Question: I'm currently learning about the "typeof" operator in JavaScript, but the tutorial I'm following gives me different results than what I'm seeing in my console. Using anything other than 'strings' returns undefined. There are a few things I've seen about Automatic Semicolon Insertion, but they seem a bit more complicated than my current issue. Sorry, this might sound silly to the veterans, but for some reason I can't find the answer to the problem.
VS Code Screen Shot

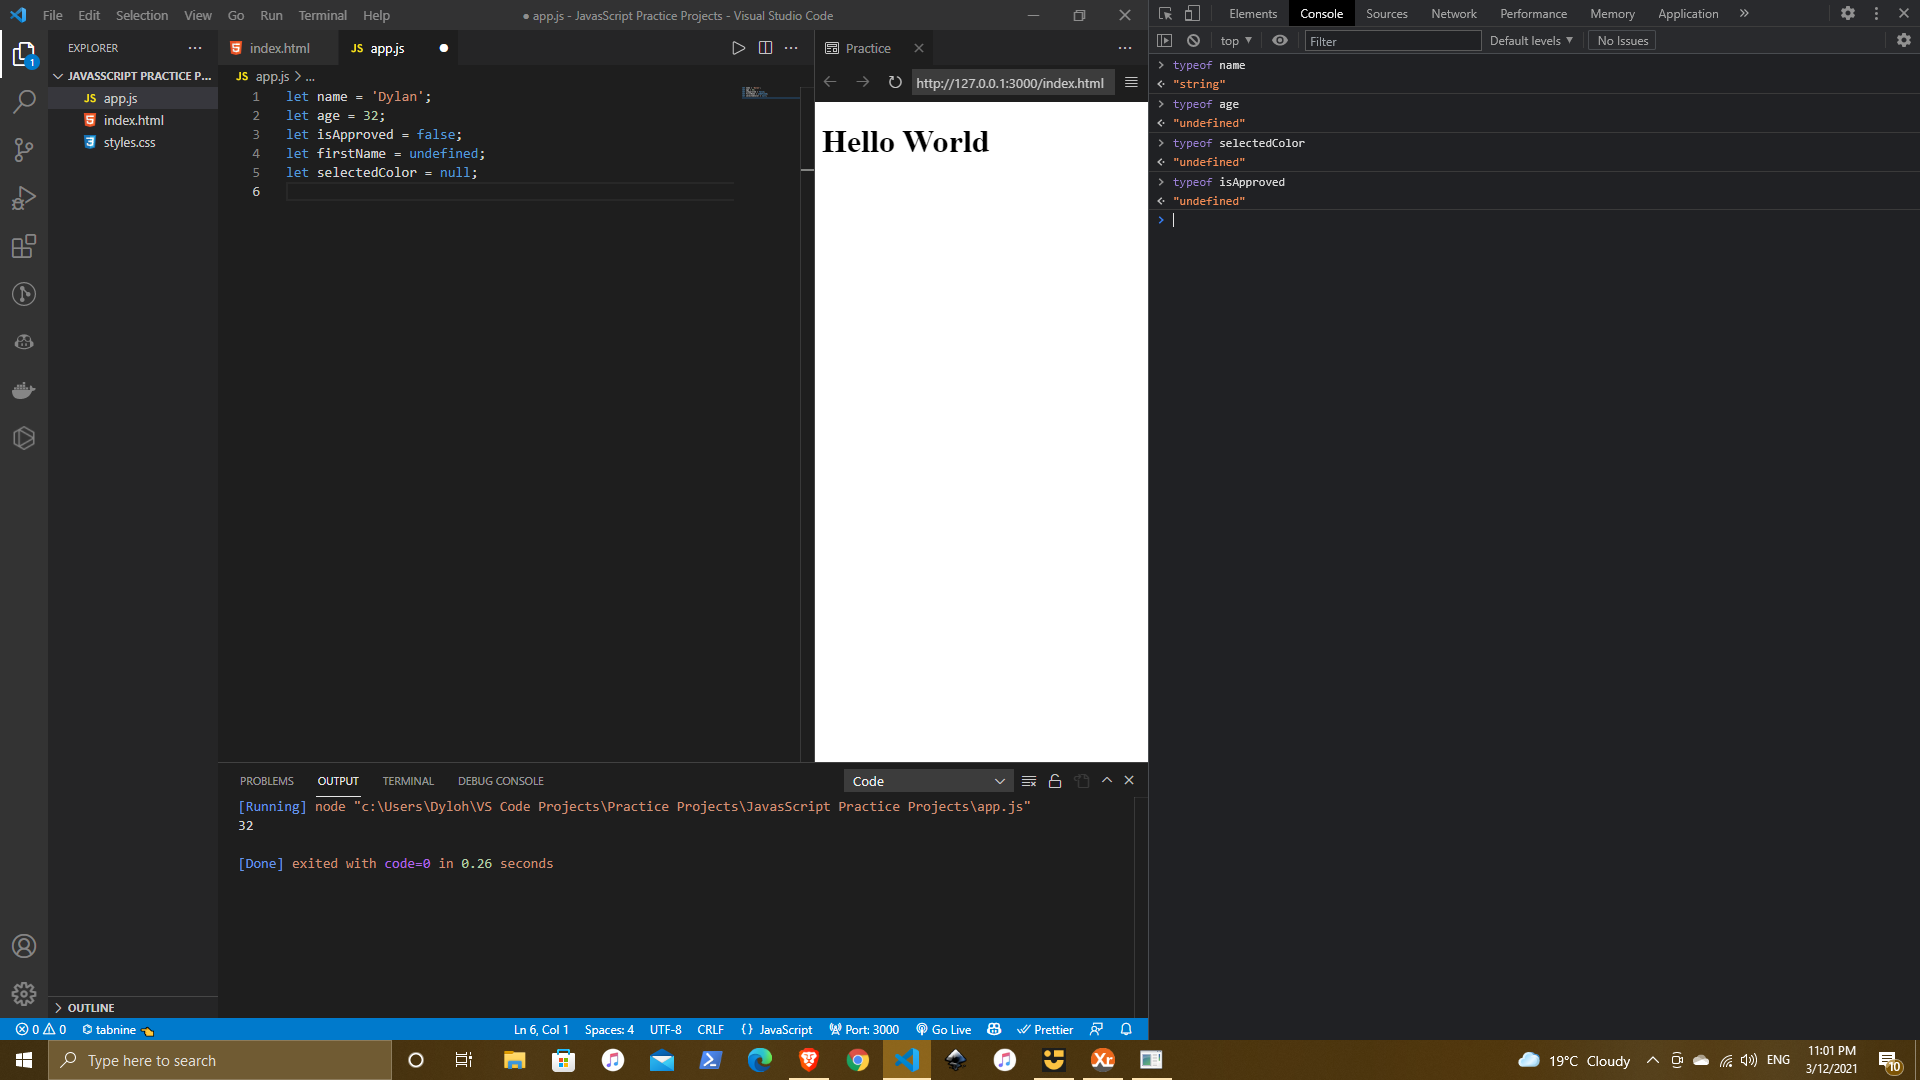
Answer: you are evaluating code in two different contexts: your module, where your variables exists with a value and in the console where they are undefined, hence the result you see. You can add to 'typeof' in your script directly to see the correct result.